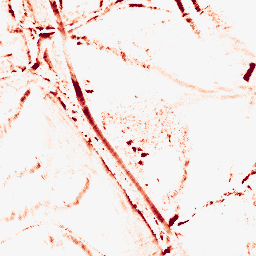
Category: morphological
Decomposition family: morphological_diamond
Decomposition parameters: operation: opening
radius: 5
Upsampling method: quartic
Upsampling parameters: scale: 8
Upsampling scale: 8